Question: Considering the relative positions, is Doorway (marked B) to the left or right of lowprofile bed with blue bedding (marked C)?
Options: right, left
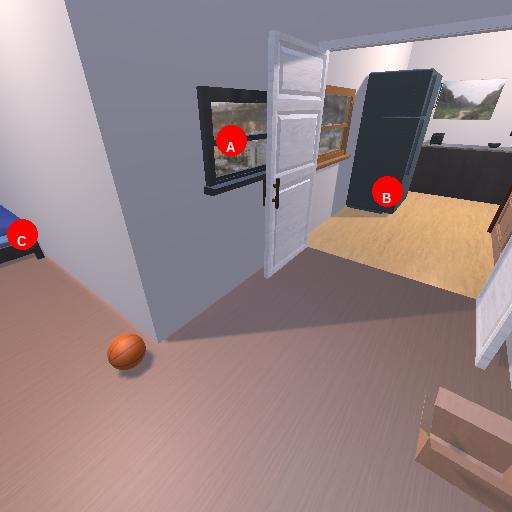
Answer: right